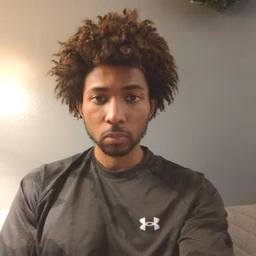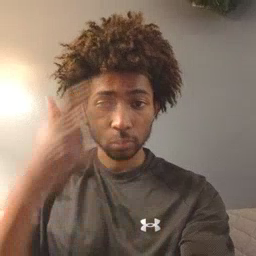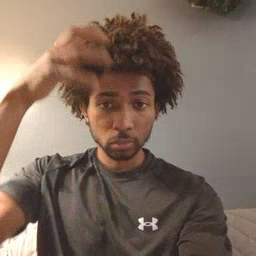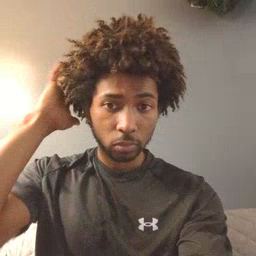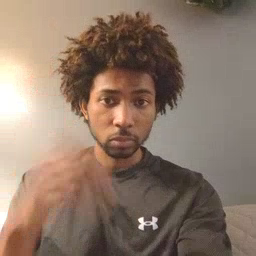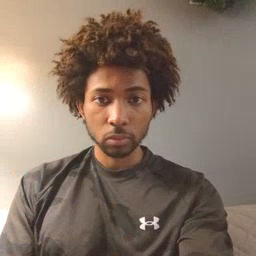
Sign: lion